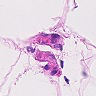
Metastatic tissue present: no